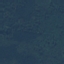
Land use / land cover class: Forest